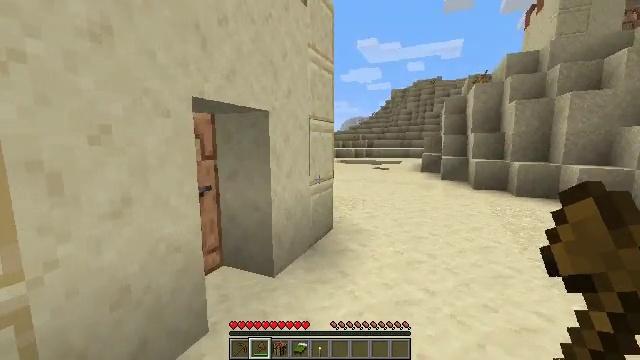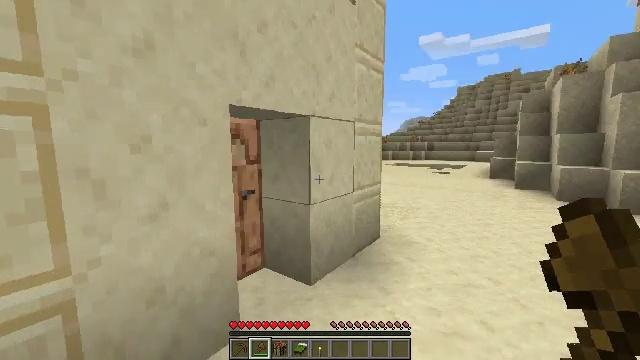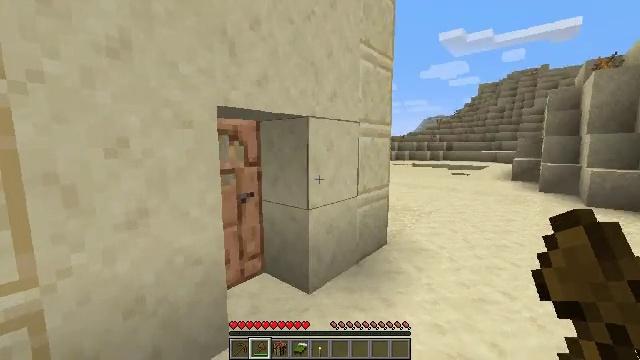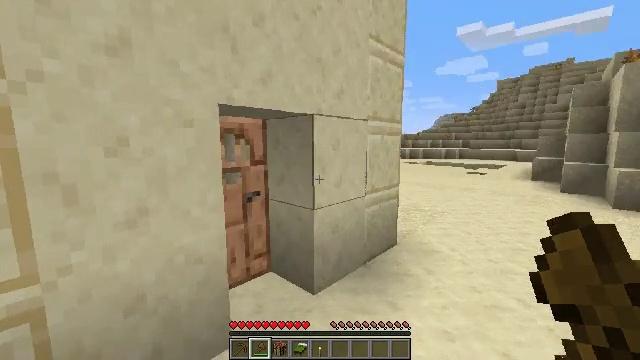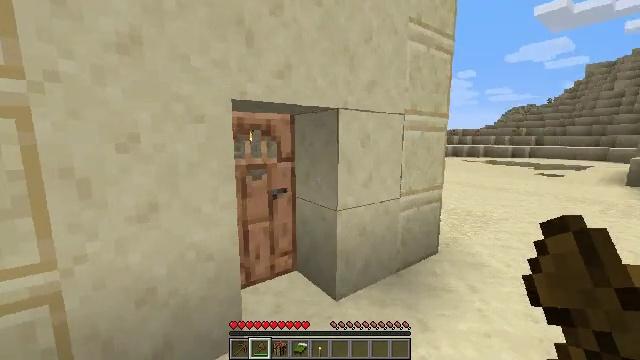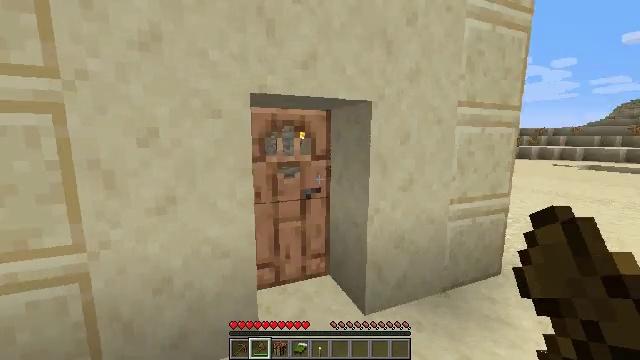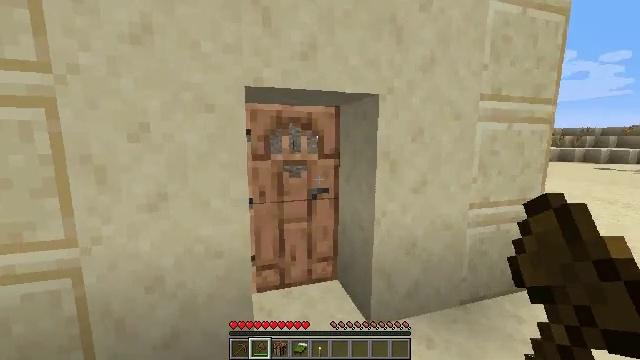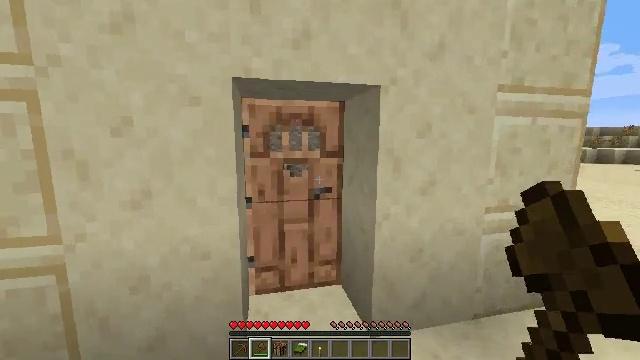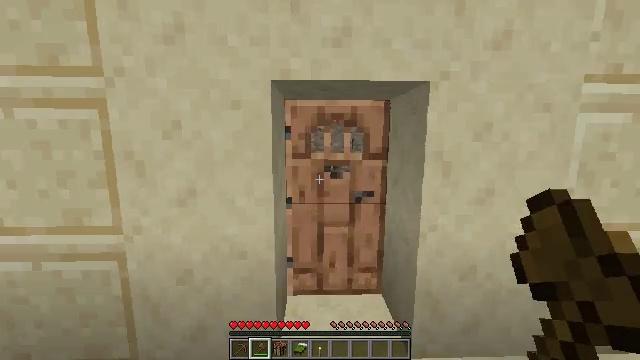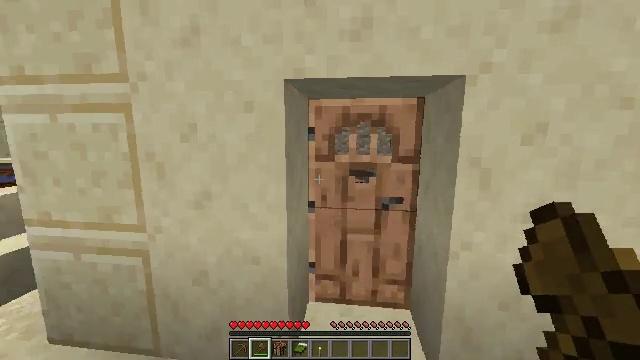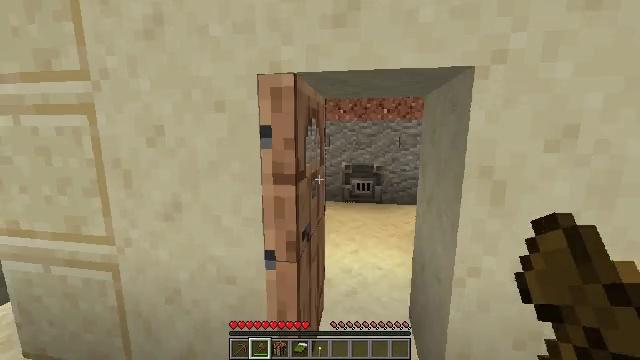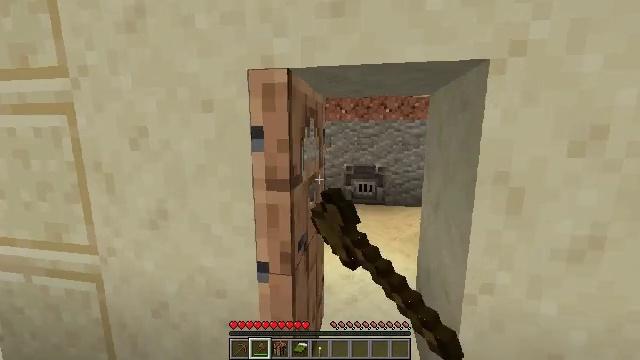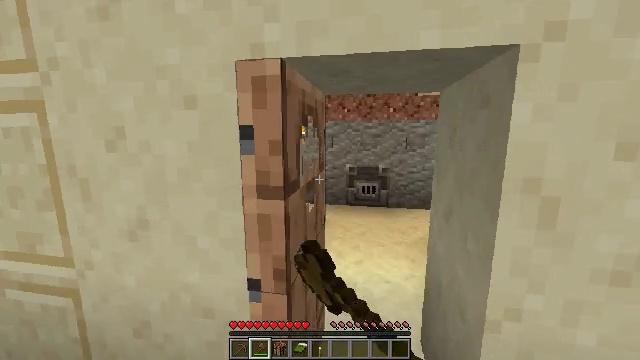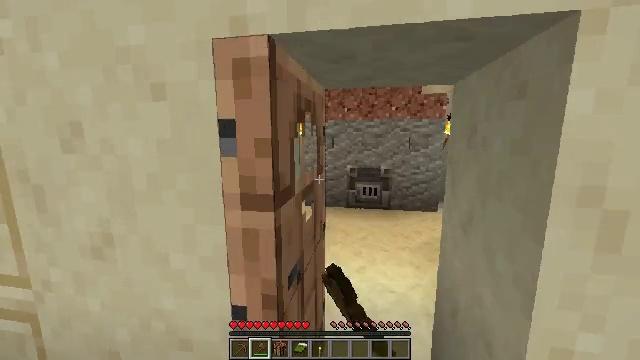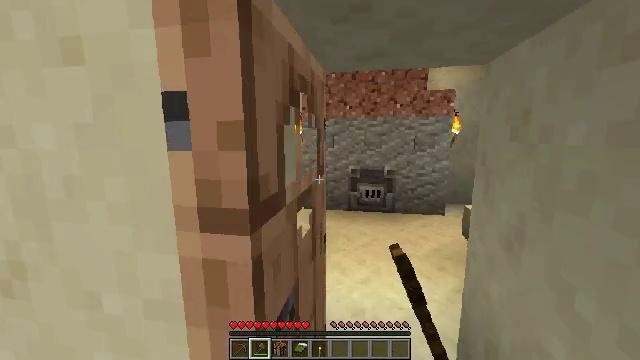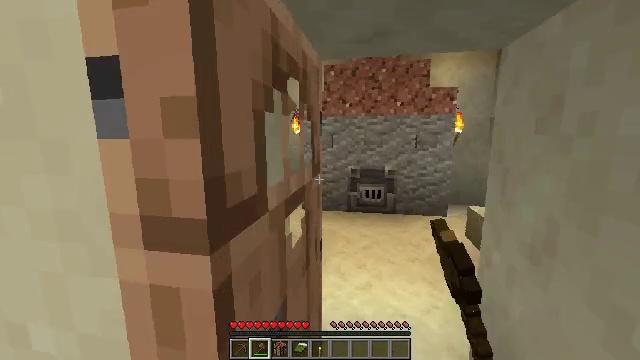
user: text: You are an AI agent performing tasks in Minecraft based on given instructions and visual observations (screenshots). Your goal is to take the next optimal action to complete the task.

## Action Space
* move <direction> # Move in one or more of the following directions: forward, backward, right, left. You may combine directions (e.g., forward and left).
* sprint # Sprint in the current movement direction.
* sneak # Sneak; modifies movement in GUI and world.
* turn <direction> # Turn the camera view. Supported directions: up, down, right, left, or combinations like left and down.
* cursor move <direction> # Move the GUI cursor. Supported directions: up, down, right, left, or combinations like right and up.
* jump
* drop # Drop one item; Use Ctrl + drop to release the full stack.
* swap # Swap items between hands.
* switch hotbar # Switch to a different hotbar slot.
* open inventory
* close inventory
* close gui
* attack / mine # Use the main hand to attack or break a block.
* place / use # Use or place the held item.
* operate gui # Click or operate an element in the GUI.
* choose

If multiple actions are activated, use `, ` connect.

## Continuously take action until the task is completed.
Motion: motion action
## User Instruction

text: Recycle the blast furnace by breaking it.
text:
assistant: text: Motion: move forward and move right, turn left
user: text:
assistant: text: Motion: move forward and move right, turn left
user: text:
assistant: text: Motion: move forward and move right, turn left
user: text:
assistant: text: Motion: move forward and move right, turn left
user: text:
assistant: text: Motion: move forward and move right, turn left
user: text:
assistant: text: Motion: move forward and move right, turn left
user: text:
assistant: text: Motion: move forward and move right, turn left
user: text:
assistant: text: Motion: move forward and move right, turn left
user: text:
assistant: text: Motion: move forward and move right, turn left
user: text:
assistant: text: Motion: move forward, turn left, use / place
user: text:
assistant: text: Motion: move forward, use / place
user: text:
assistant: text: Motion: move forward
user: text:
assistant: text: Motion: move forward
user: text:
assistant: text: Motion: move forward
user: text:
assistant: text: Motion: move forward
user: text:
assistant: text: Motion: move forward, turn right and down
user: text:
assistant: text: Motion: move forward, turn right
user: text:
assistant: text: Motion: move forward, turn right and down
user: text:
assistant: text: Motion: move forward, turn right and down
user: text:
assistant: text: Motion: move forward and move right
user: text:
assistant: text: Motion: move forward and move right
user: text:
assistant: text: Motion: move forward and move right
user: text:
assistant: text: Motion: move forward, turn left
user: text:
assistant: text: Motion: move forward, turn left
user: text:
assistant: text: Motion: move forward, turn left
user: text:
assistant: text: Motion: move forward, turn left
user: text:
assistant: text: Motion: move forward, turn left
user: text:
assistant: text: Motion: move forward, turn left
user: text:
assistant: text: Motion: move forward and move right, turn left
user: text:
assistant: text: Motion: move forward and move right